Field crop: tomato
Growth stage: 1
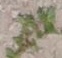
Species: portulaca